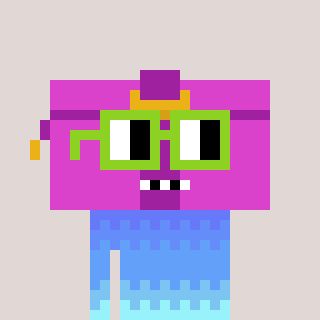
a pixel art character with square light green glasses, a clutch-shaped head and a grayscale-colored body on a warm background